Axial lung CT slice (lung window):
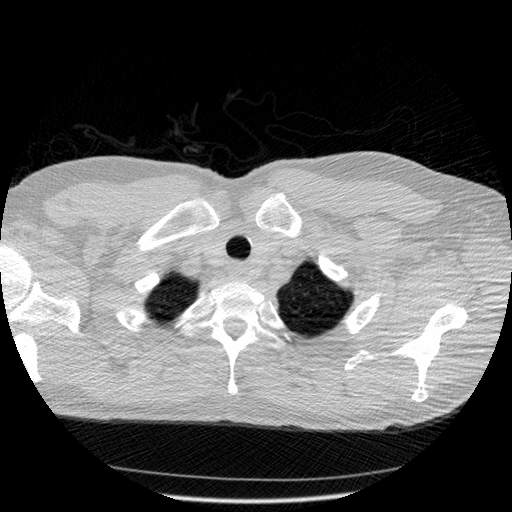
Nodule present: no